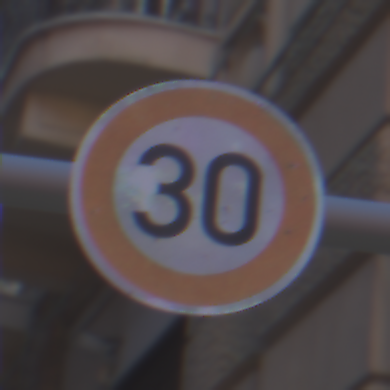
Verkehrszeichen: Geschwindigkeit30
Umgebung: Outdoor, Urban
Tageszeit: MorningAfternoon
Wetter: PartlyCloudy
Licht: Natural
Jahreszeit: NotSpecified
Kontrast: MediumContrast